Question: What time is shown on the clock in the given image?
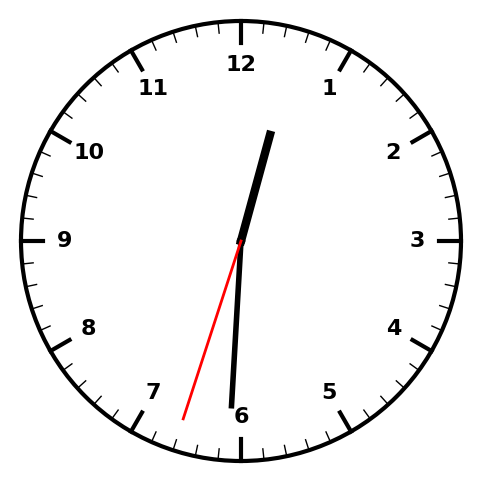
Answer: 12:30:33